Platform: macOS
Application: Arc Browser
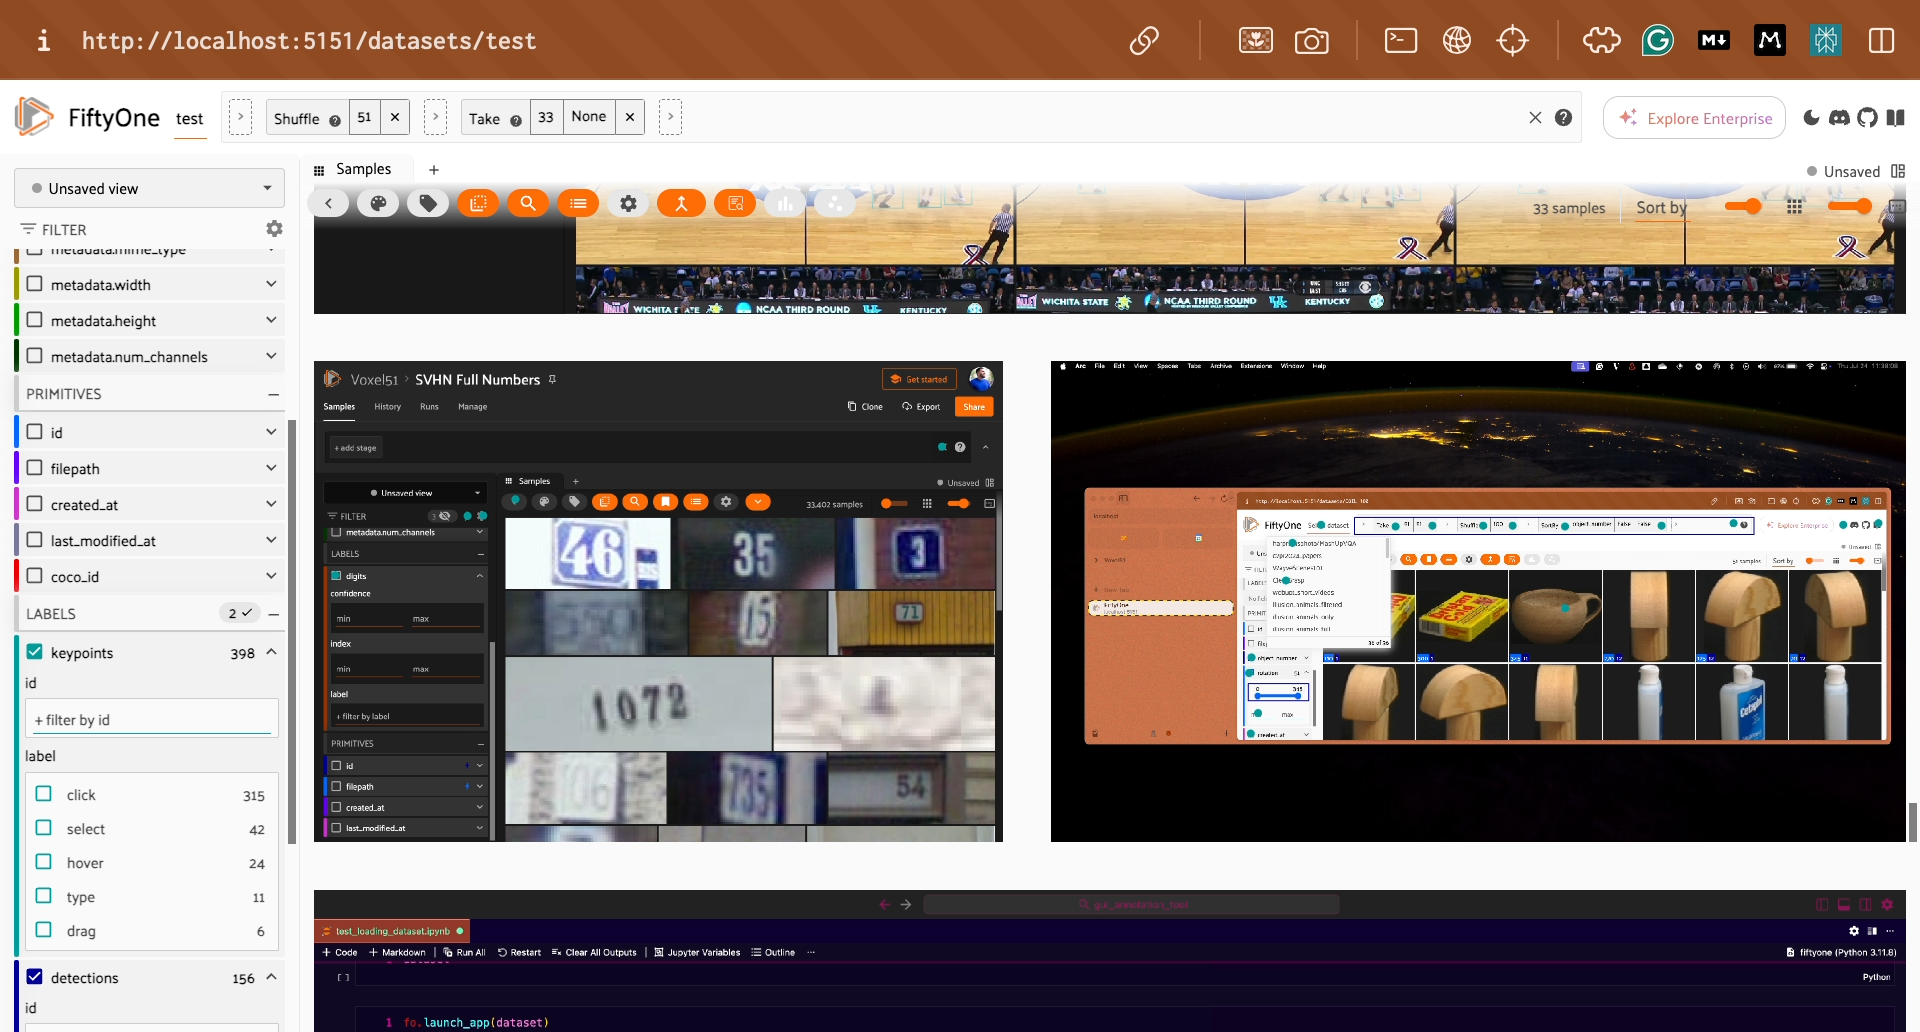
task_description: Where can I find the number of select keypoints labels in the current view?
action_type: hover
element_info: Text
steps_since_start: 1